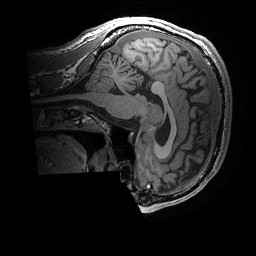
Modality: T1w
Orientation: sagittal
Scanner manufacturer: ge
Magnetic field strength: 3 T
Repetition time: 0.008156 s
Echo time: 0.00318 s